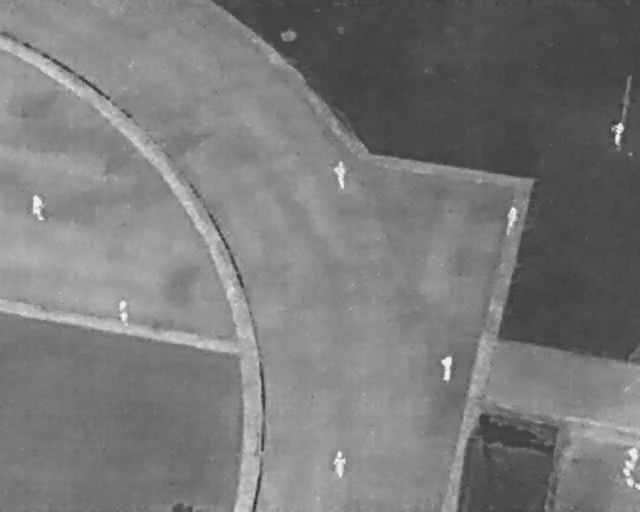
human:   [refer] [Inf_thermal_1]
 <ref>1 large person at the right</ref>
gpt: <box>[[77, 41, 82, 44, 8]]</box>

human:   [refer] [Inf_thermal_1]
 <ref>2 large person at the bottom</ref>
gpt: <box>[[67, 70, 71, 73, 2], [50, 88, 55, 92, 2]]</box>

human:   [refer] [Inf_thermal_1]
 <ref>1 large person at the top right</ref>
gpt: <box>[[93, 24, 98, 27, 2]]</box>

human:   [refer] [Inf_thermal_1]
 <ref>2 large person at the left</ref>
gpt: <box>[[3, 39, 8, 41, 175], [16, 59, 21, 62, 171]]</box>